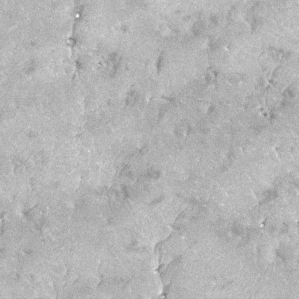
Label: frost